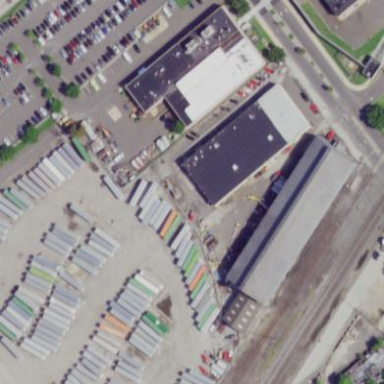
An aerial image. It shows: Commercial building.